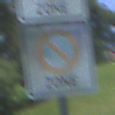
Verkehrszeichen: BeginnEingeschraenktesHalteverbotZone
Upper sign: BeginnZone30
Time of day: Midday
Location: Outdoor (Nature)
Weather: Clear
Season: Summer
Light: Natural